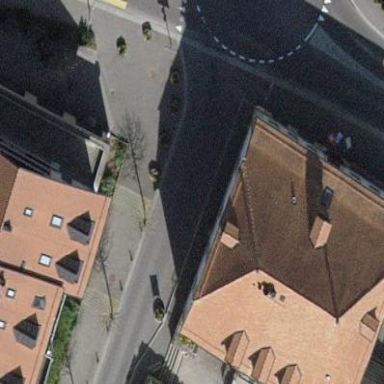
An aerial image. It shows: Office building with mansard roof.